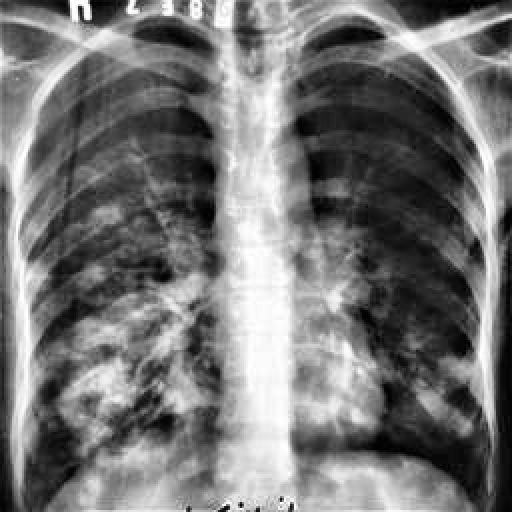
Finding: TUBERCULOSIS